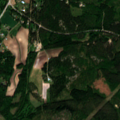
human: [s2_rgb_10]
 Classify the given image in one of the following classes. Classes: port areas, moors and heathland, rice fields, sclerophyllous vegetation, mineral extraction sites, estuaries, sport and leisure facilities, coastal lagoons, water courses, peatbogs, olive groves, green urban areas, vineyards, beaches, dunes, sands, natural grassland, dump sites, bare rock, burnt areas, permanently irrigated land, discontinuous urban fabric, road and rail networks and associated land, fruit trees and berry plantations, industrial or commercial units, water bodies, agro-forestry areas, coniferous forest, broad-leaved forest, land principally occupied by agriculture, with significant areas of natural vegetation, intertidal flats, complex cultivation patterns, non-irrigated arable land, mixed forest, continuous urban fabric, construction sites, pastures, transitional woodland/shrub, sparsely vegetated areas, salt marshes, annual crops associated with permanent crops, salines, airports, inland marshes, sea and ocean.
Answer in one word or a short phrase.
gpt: discontinuous urban fabric, land principally occupied by agriculture, with significant areas of natural vegetation, coniferous forest, mixed forest, transitional woodland/shrub